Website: crate-barrel
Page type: review-order
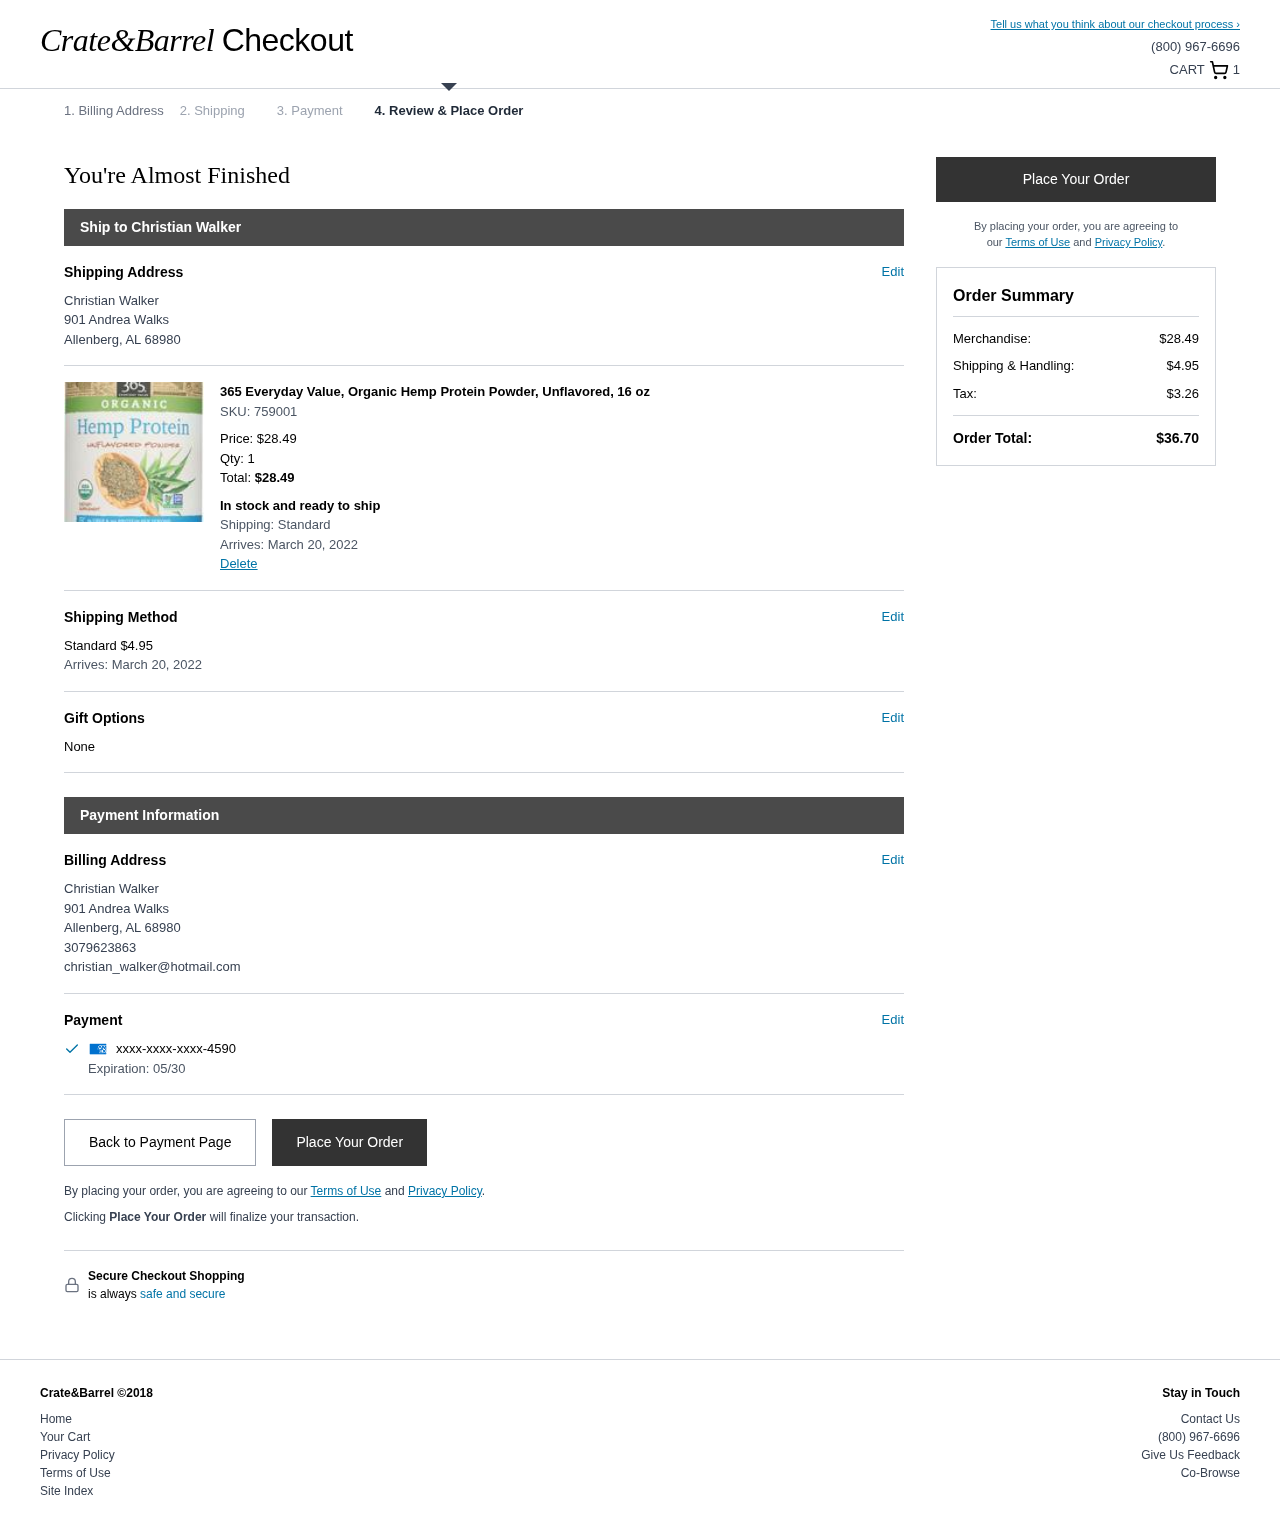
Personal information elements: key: PII_CARD_EXPIRY
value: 05/30
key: PII_CARD_LAST4
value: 4590
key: PII_EMAIL
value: christian_walker@hotmail.com
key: PII_FULLNAME
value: Christian Walker
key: PII_PHONE
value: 3079623863
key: PII_STREET
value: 901 Andrea Walks
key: PII_FULLNAME2
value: Christian Walker
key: PII_CITY2
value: Allenberg
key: PII_STATE_ABBR2
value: AL
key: PII_POSTCODE
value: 68980
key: PII_POSTCODE_FULL
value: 68980
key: PII_POSTCODE_NUMERIC
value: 68980
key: PII_FULLNAME3
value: Christian Walker
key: PII_CITY3
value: Allenberg
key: PII_STATE_ABBR3
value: AL
Product elements: key: PRODUCT1_NAME
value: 365 Everyday Value, Organic Hemp Protein Powder, Unflavored, 16 oz
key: PRODUCT1_PRICE
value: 28.49
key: PRODUCT1_QUANTITY
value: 1
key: PRODUCT1_SKU
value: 759001
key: PRODUCT1_TOTAL
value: $28.49
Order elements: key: ORDER_NUM_ITEMS
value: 1
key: ORDER_DELIVERY_DATE
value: March 20, 2022
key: ORDER_SHIPPING_COST
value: $4.95
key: ORDER_DELIVERY_DATE2
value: March 20, 2022
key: ORDER_SUBTOTAL
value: $28.49
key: ORDER_SHIPPING_COST2
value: $4.95
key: ORDER_TAX
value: $3.26
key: ORDER_TOTAL
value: $36.70